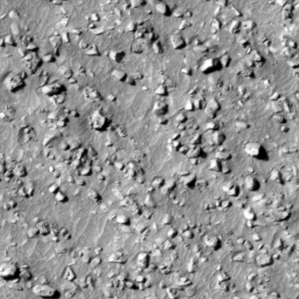
Label: non_frost